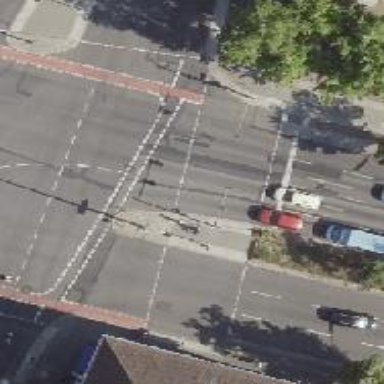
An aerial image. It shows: Footway with crossing that includes island.